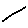
Label: line